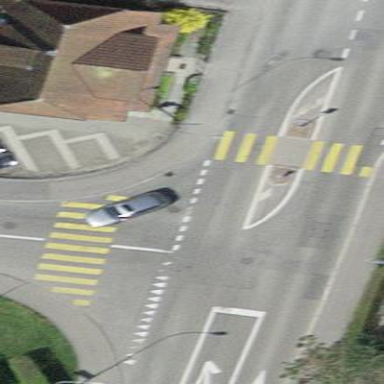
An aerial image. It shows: Secondary road around roundabout.